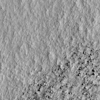
Label: not_dusty